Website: apple
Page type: customer-info-address
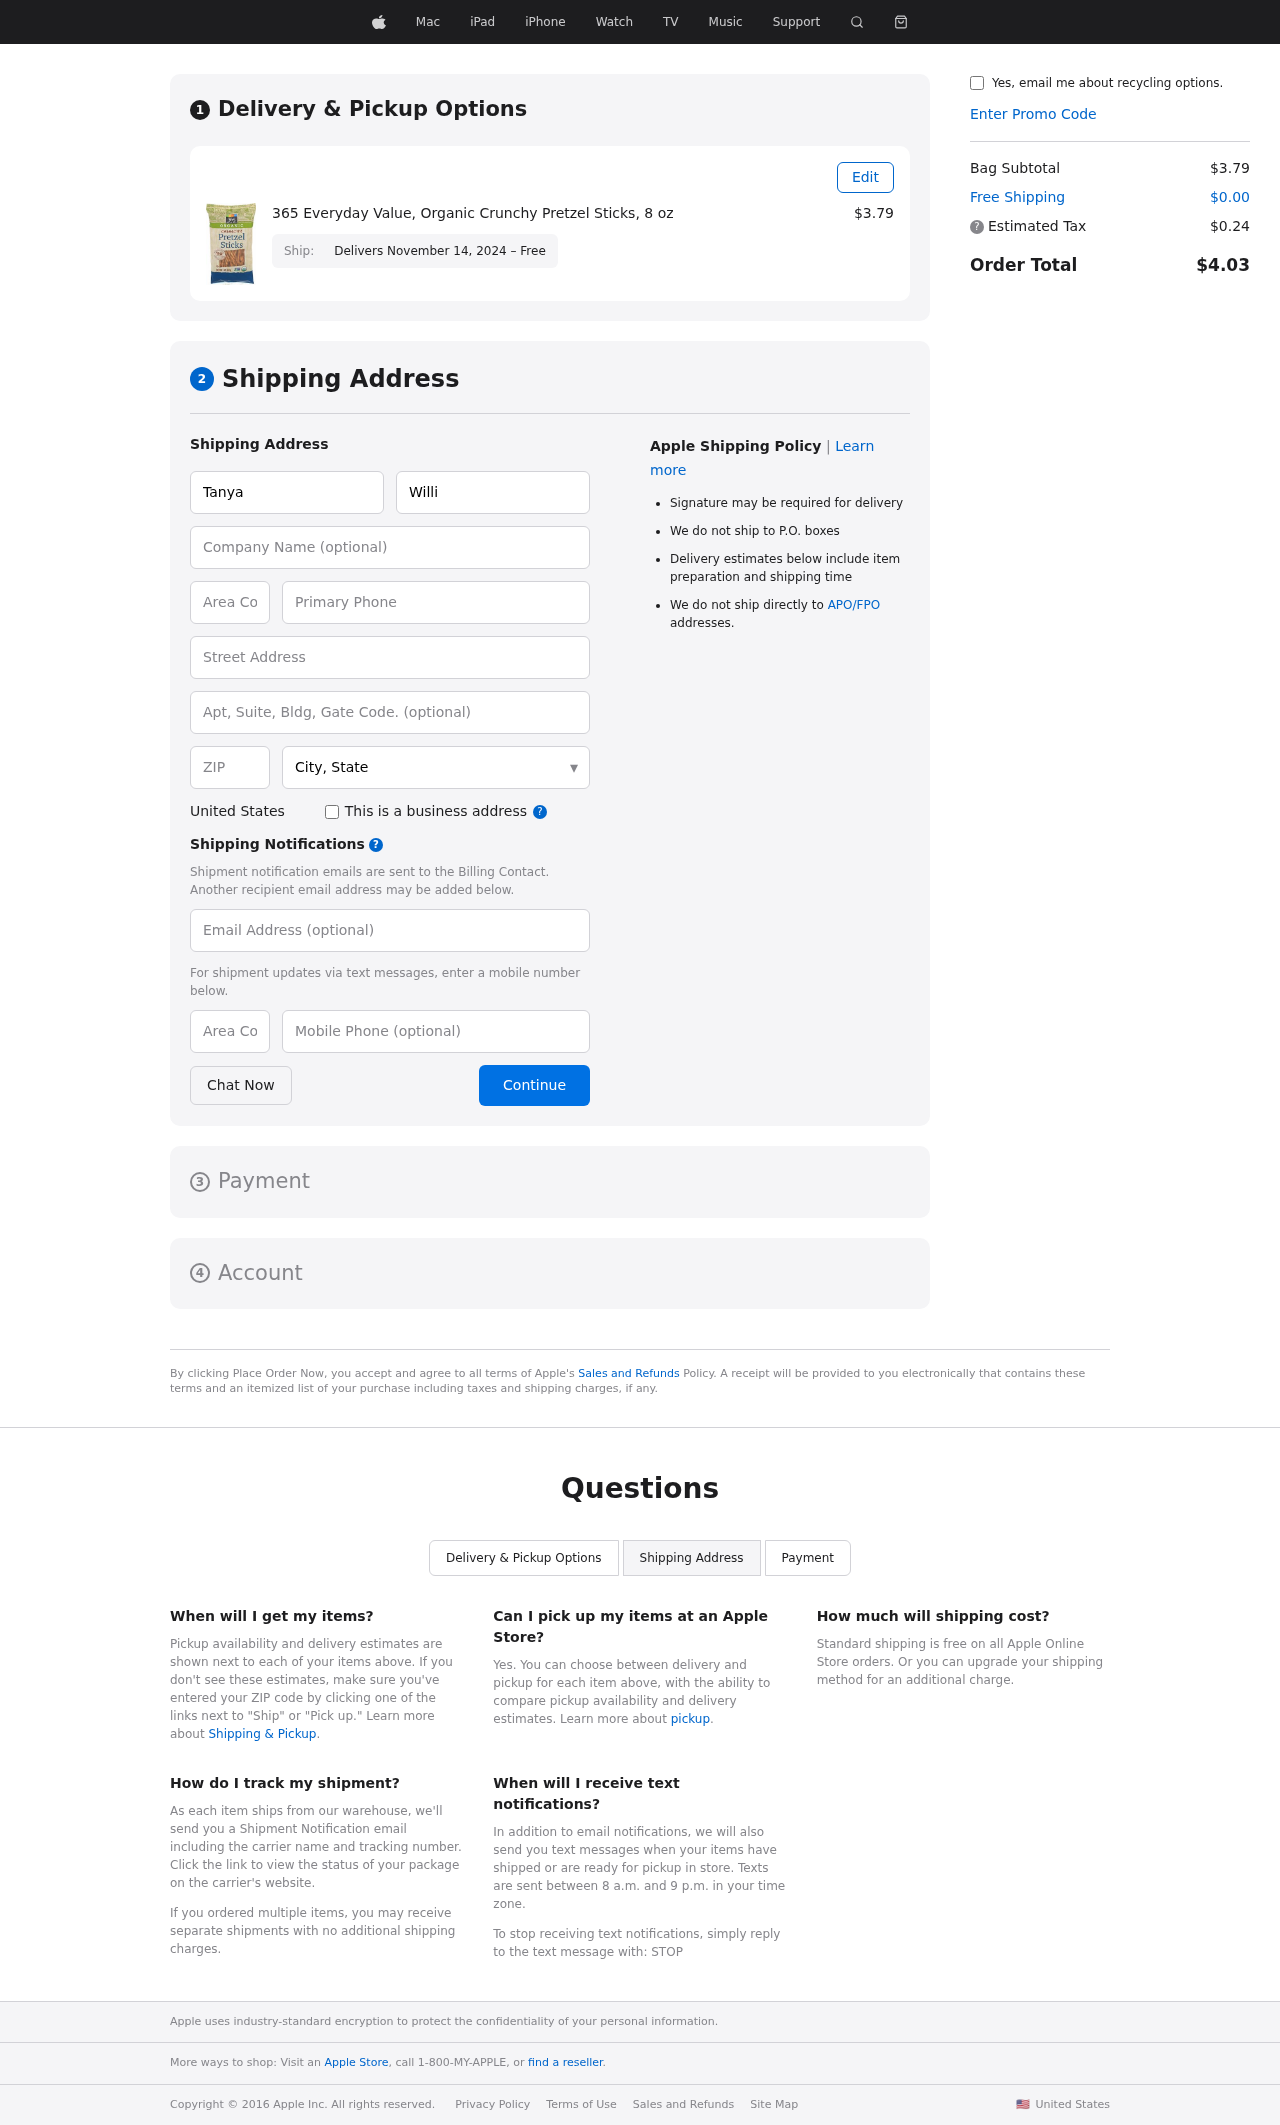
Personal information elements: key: PII_CITY_STATE
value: West Barbarachester, CA
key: PII_COUNTRY
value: United States
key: PII_EMAIL
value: tanyawilliams@yahoo.com
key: PII_FIRSTNAME
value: Tanya
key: PII_LASTNAME
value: Williams
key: PII_PHONE
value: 4284279184
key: PII_PHONE_AREA
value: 428
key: PII_POSTCODE
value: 83645
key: PII_STREET
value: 3237 Jessica Turnpike
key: PII_STREET2
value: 08333 Joshua Junctions
Product elements: key: PRODUCT1_NAME
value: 365 Everyday Value, Organic Crunchy Pretzel Sticks, 8 oz
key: PRODUCT1_PRICE
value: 3.79
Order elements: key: ORDER_DELIVERY_DATE
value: Delivers November 14, 2024 – Free
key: ORDER_SUBTOTAL
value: $3.79
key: ORDER_SHIPPING_COST
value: $0.00
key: ORDER_TAX
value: $0.24
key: ORDER_TOTAL
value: $4.03